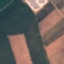
Label: AnnualCrop